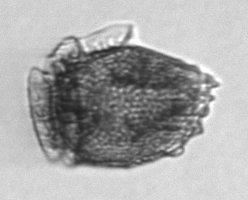
Label: Dinophysis_norvegica